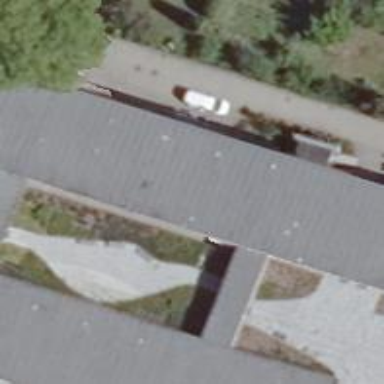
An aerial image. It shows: Kindergarten.